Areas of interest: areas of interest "Sport and cultural"
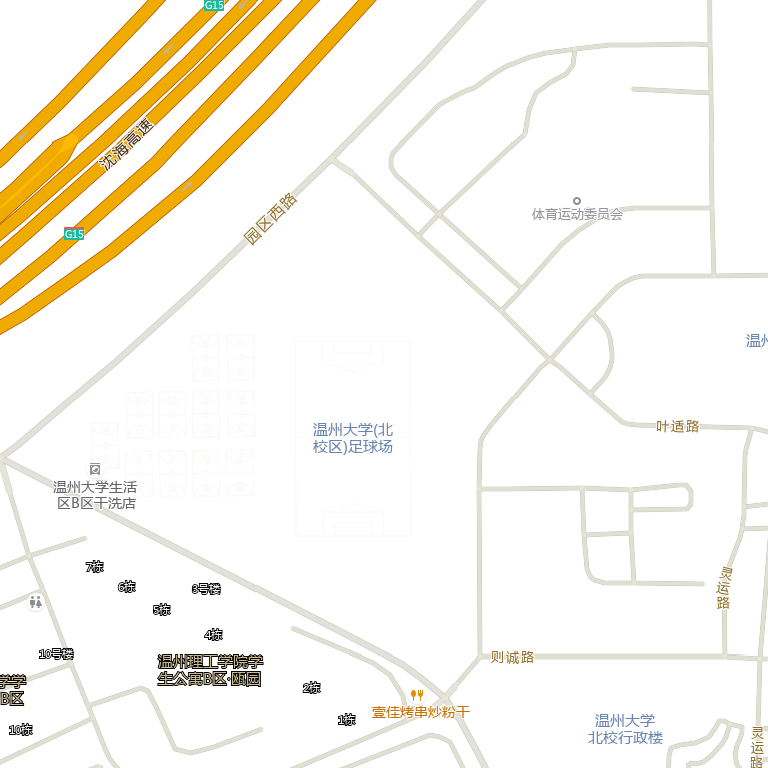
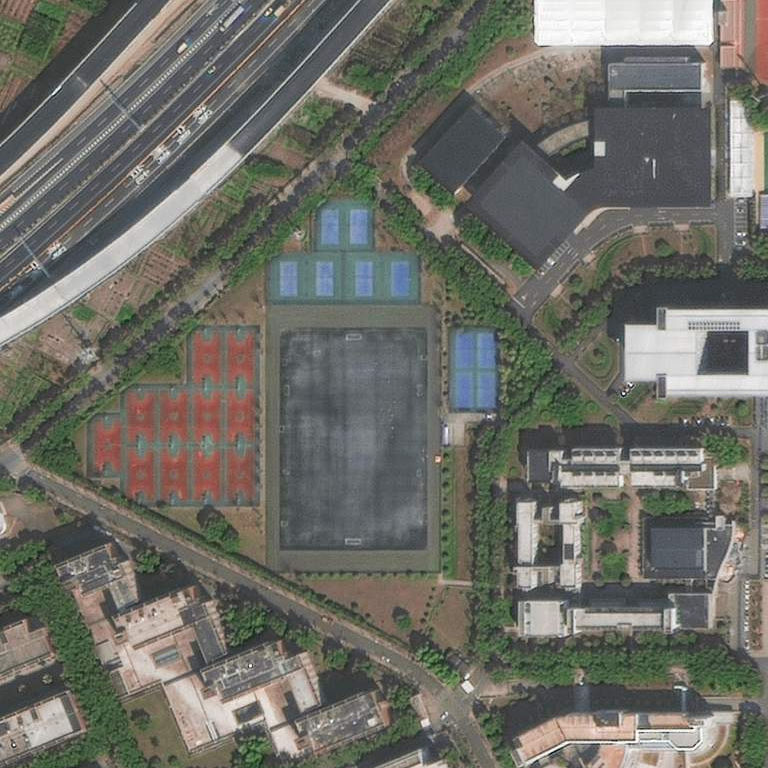